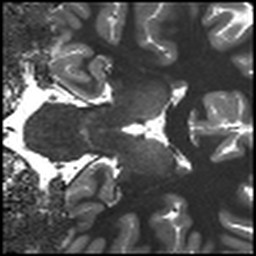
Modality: T1map
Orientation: coronal
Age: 19
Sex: female